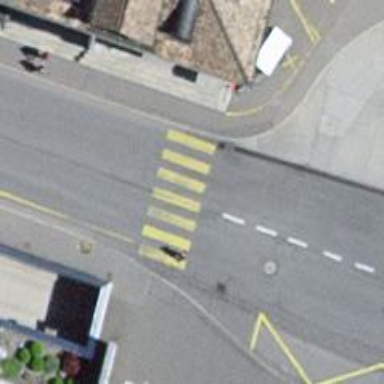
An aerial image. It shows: Uncontrolled zebra crossing with zebra markings.